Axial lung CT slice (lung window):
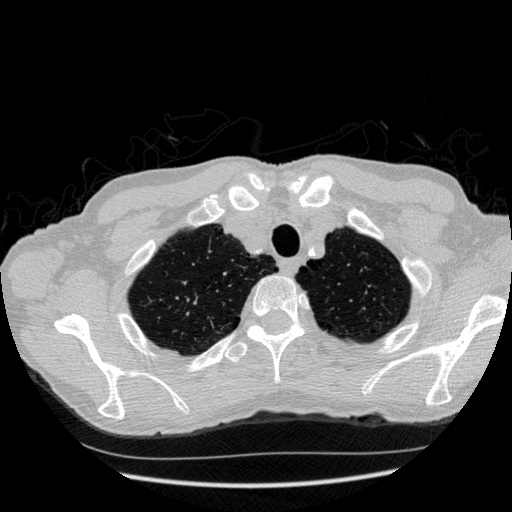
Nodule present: no